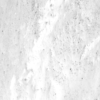
Label: not_dusty